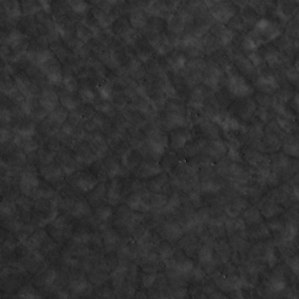
Label: non_frost